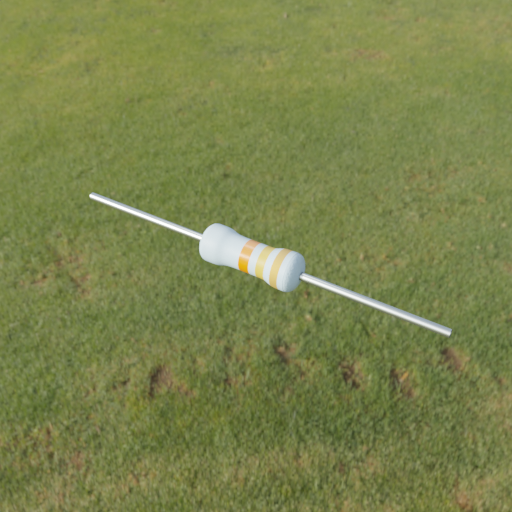
Resistor colour bands (in order): orange, gold, gold